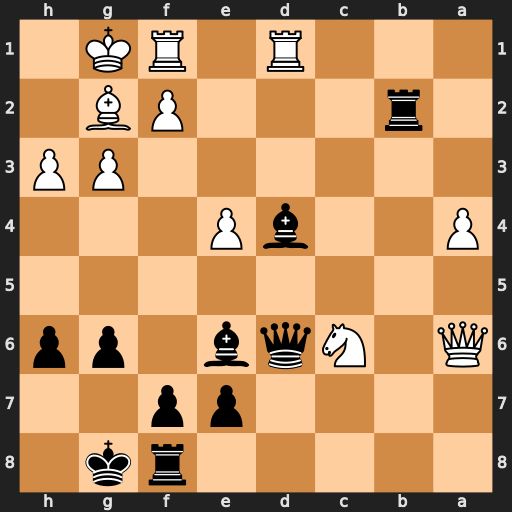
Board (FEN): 5rk1/4pp2/Q1Nqb1pp/8/P2bP3/6PP/1r3PB1/3R1RK1
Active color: b
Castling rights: -
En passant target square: -
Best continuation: Bxf2+ Rxf2 Qxd1+